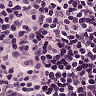
Metastatic tissue present: no